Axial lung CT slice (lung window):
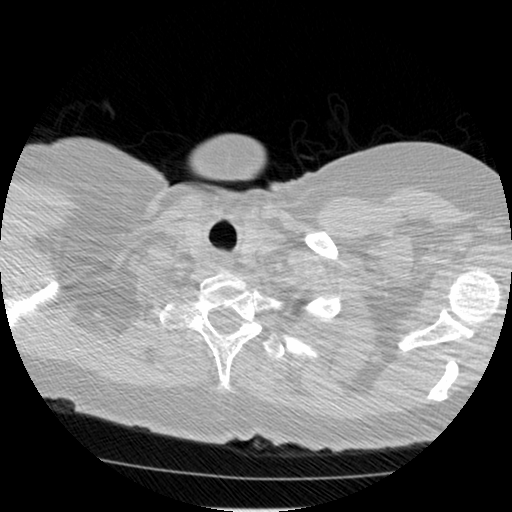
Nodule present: no